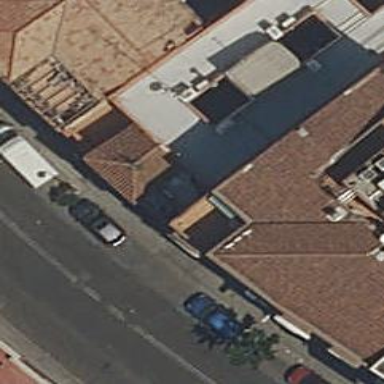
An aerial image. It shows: Restaurant.